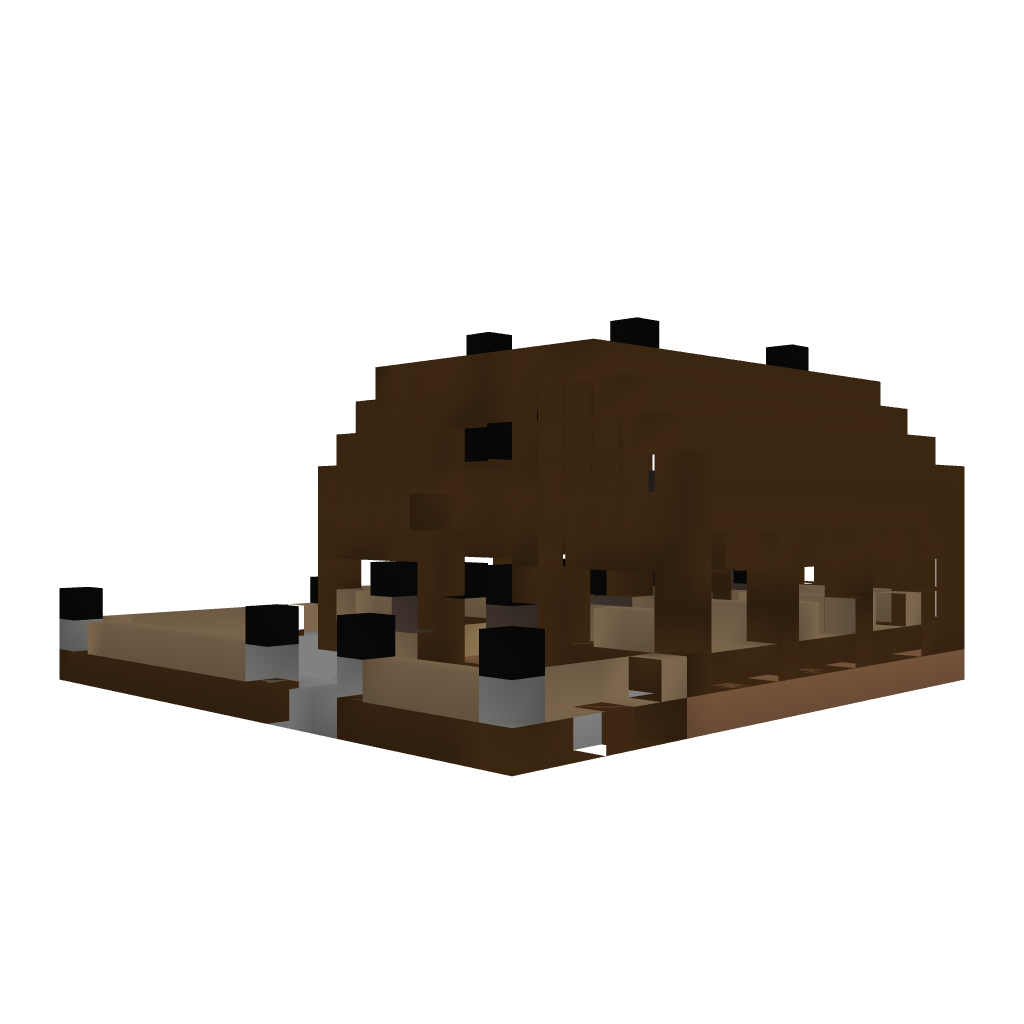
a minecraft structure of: medium horse stable